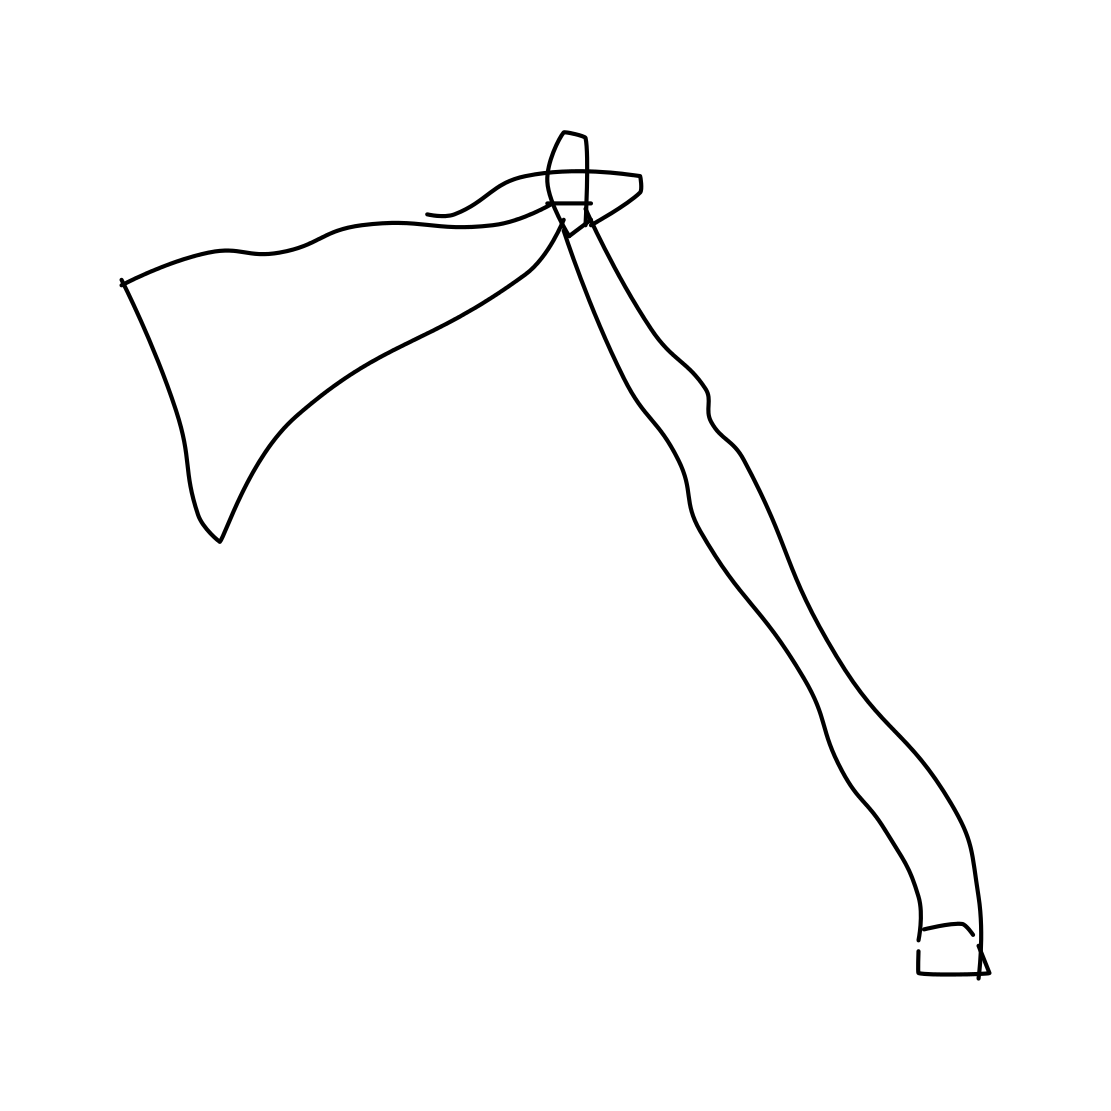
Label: axe